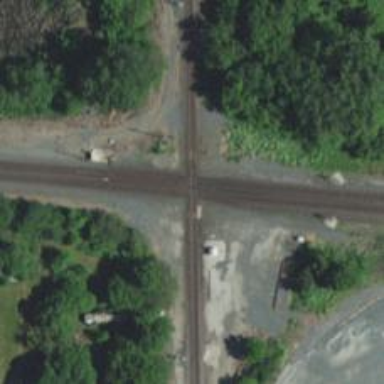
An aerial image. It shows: Railway crossing.